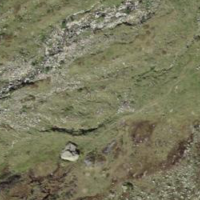
EUNIS habitat code: 26
Species observed at this site:
Arnica montana